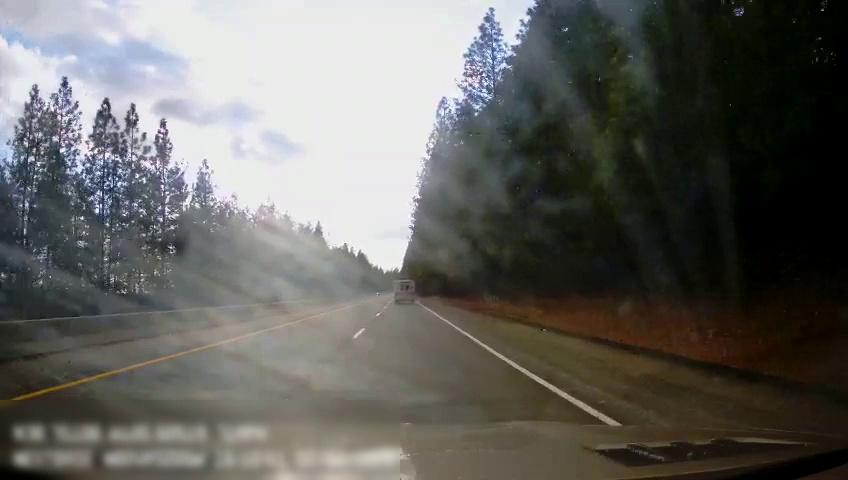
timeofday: Day
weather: Cloudy
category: Drivable Space
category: Drivable Space
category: Vehicles | Van
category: Lanes | Current Lane
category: Lanes | Alternate Lane
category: Lanes | Alternate Lane